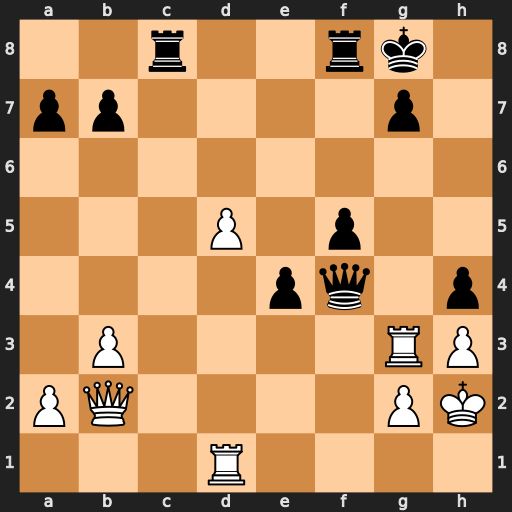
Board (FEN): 2r2rk1/pp4p1/8/3P1p2/4pq1p/1P4RP/PQ4PK/3R4
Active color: w
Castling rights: -
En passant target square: -
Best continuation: Qxg7#